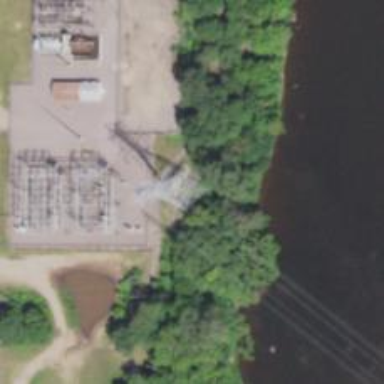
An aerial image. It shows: Lattice structure tower used for power distribution.